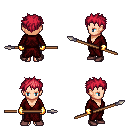
a pixel art fantasy rpg character, female body template, human, light skin, red robe, metal pants, ruby red bedhead hairstyle, gold gloves, maroon shoes, spear, four views (front, back, left, right), 2x2 character sprite sheet, small pixel art, hard edges, no anti-aliasing